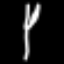
Label: fork